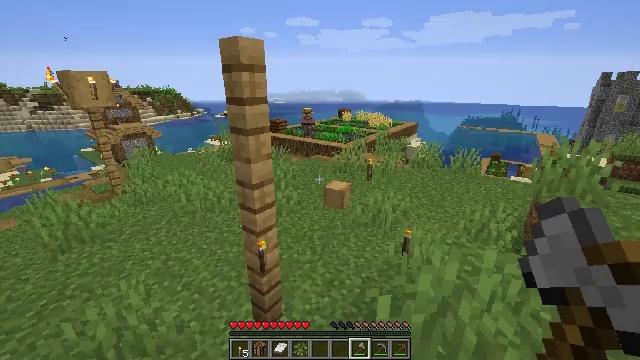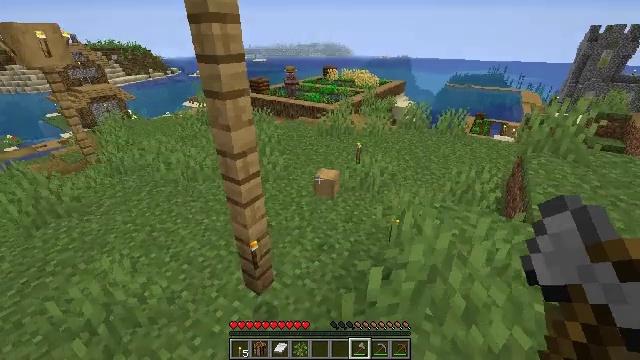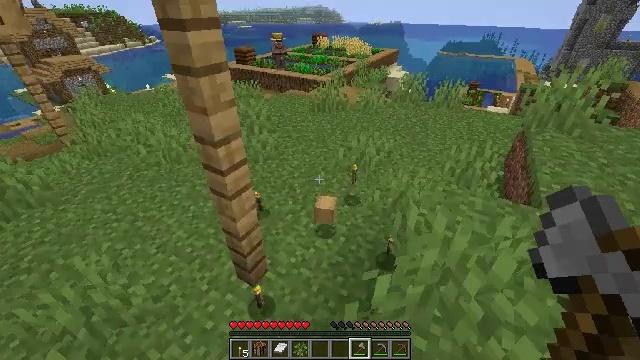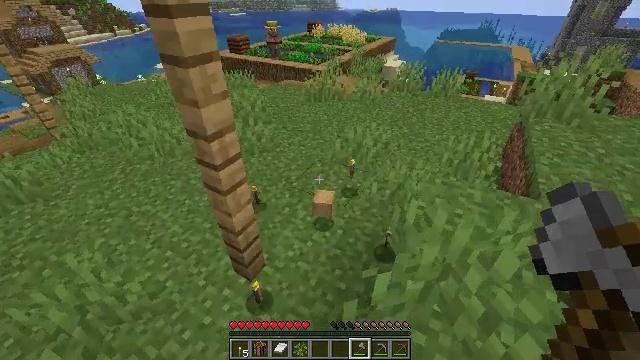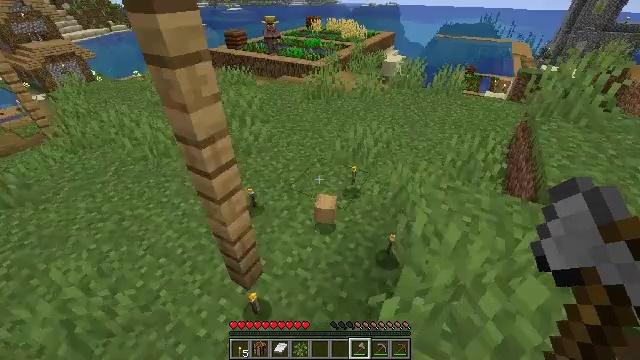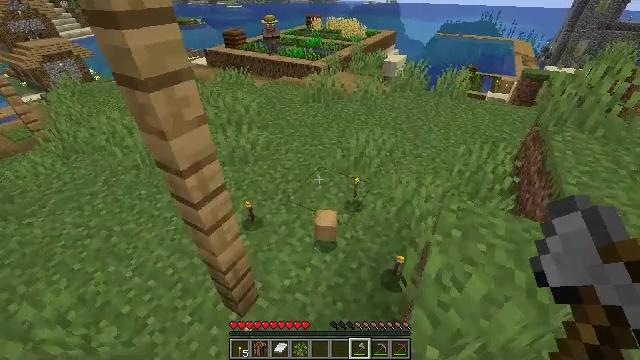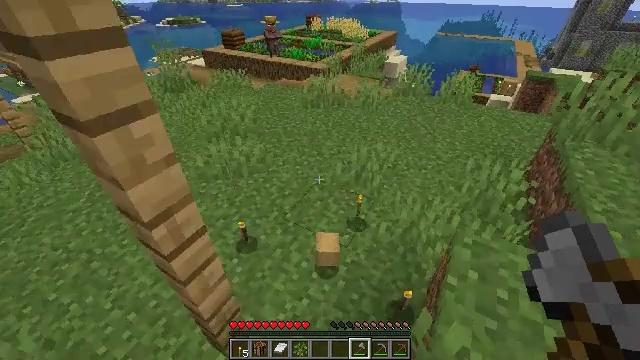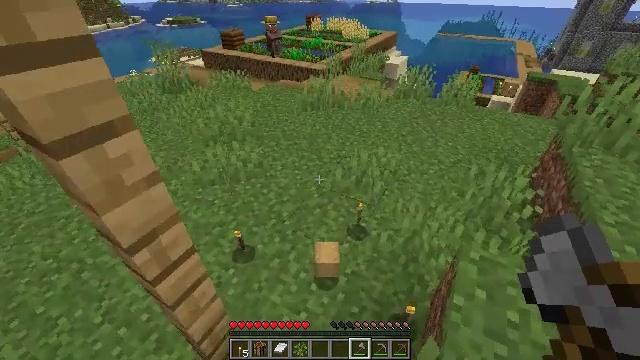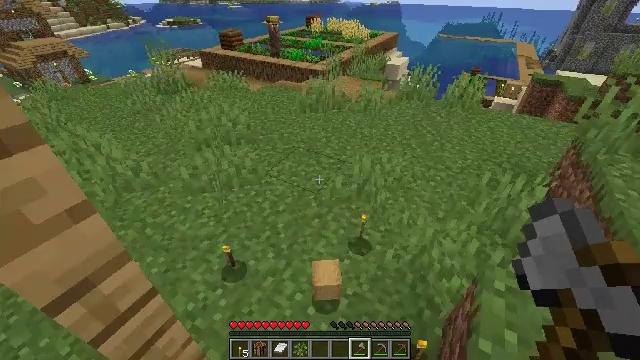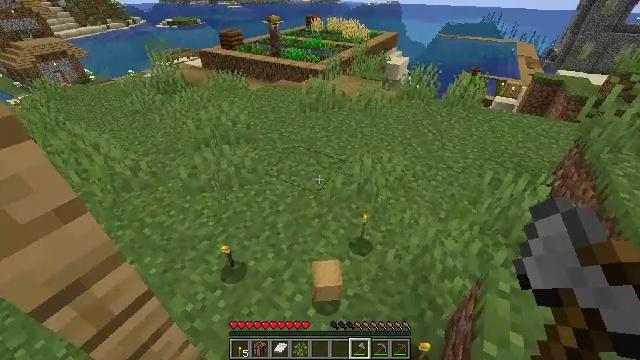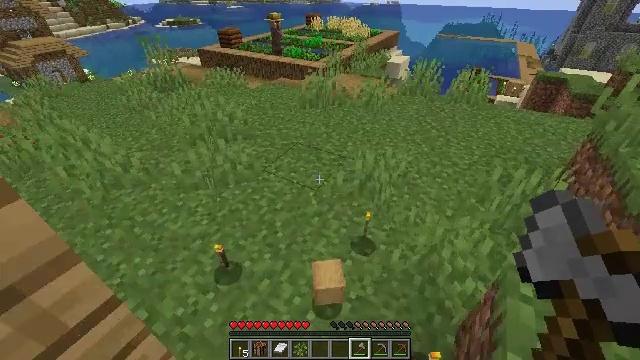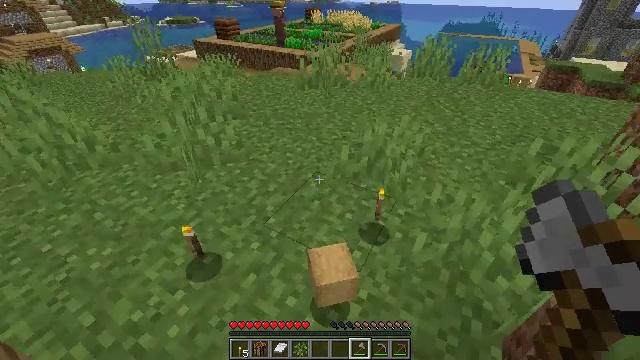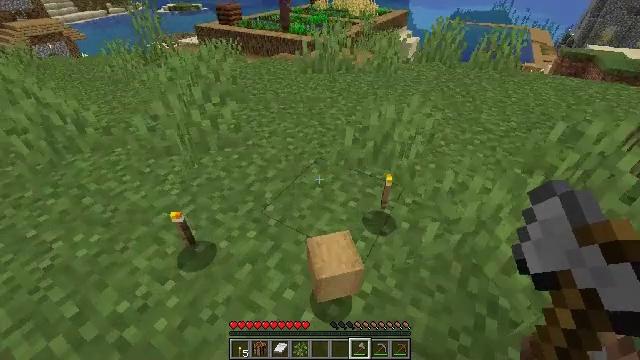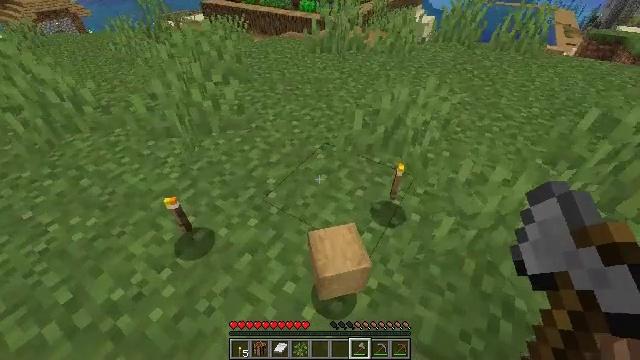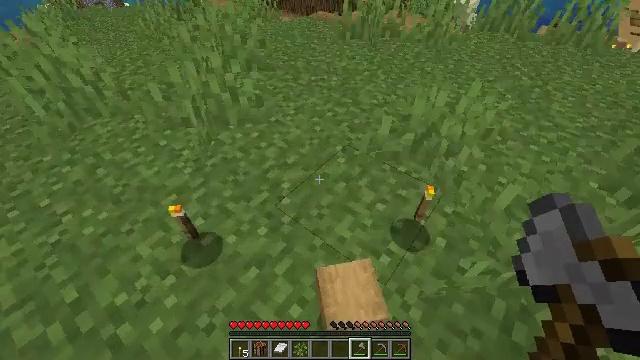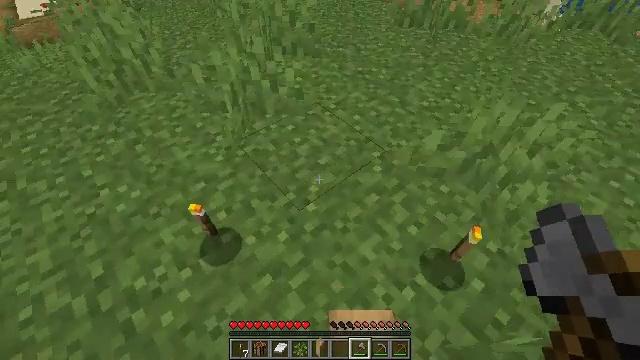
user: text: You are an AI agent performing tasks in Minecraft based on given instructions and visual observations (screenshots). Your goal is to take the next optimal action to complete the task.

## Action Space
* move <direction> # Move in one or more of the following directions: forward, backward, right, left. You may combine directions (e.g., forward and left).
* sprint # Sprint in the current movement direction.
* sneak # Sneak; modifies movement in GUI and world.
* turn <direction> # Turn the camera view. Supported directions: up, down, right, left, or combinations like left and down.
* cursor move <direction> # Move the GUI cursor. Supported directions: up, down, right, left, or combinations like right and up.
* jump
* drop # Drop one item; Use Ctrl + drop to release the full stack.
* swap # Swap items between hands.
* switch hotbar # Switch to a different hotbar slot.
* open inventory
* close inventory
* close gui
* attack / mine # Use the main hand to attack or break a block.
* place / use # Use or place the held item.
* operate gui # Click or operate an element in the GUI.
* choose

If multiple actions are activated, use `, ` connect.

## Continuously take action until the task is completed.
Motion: motion action
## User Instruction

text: Gather stripped oak wood for building.
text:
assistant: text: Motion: move forward, turn right and down
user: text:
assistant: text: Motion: move forward, turn right and down
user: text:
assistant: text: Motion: move forward, turn down
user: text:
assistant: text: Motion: move forward
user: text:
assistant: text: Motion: move forward
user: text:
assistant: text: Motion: move forward
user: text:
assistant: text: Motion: move forward
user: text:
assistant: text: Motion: move forward
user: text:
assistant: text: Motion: move forward
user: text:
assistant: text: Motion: move forward
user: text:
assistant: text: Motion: move forward
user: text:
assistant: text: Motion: move forward, turn down
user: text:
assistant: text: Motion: move forward, turn left and down
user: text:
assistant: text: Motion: move forward, turn left and down
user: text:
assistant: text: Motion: move forward, turn left and down
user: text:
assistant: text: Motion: move forward, turn left and down
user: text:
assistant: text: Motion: move forward, turn left and down
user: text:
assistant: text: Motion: move forward, turn left
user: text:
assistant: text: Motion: move forward, turn left and up
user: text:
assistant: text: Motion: move forward, turn left and up
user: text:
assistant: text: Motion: move forward, turn left and up
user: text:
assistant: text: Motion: move forward, turn left and up
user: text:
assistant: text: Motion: move forward, turn left and up
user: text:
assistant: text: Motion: move forward, turn left and up
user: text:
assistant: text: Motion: move forward, turn left and up
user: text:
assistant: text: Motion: move forward, turn left
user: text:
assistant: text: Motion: move forward
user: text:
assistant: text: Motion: move forward
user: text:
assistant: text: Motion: move forward, turn left and up
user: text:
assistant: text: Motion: move forward, turn left and up